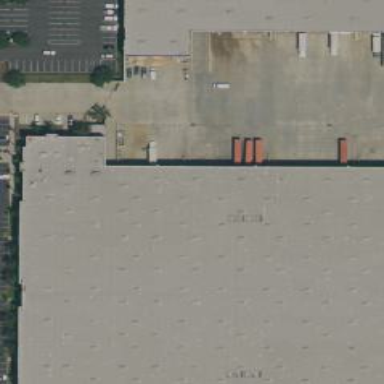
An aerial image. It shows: Warehouse building.